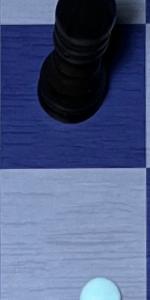
Label: Empty